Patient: sex F, age 26
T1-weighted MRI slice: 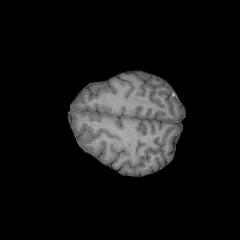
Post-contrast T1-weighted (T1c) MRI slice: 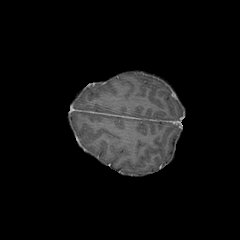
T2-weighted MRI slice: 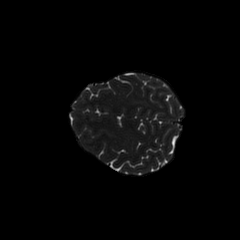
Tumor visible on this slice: no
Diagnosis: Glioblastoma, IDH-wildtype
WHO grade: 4